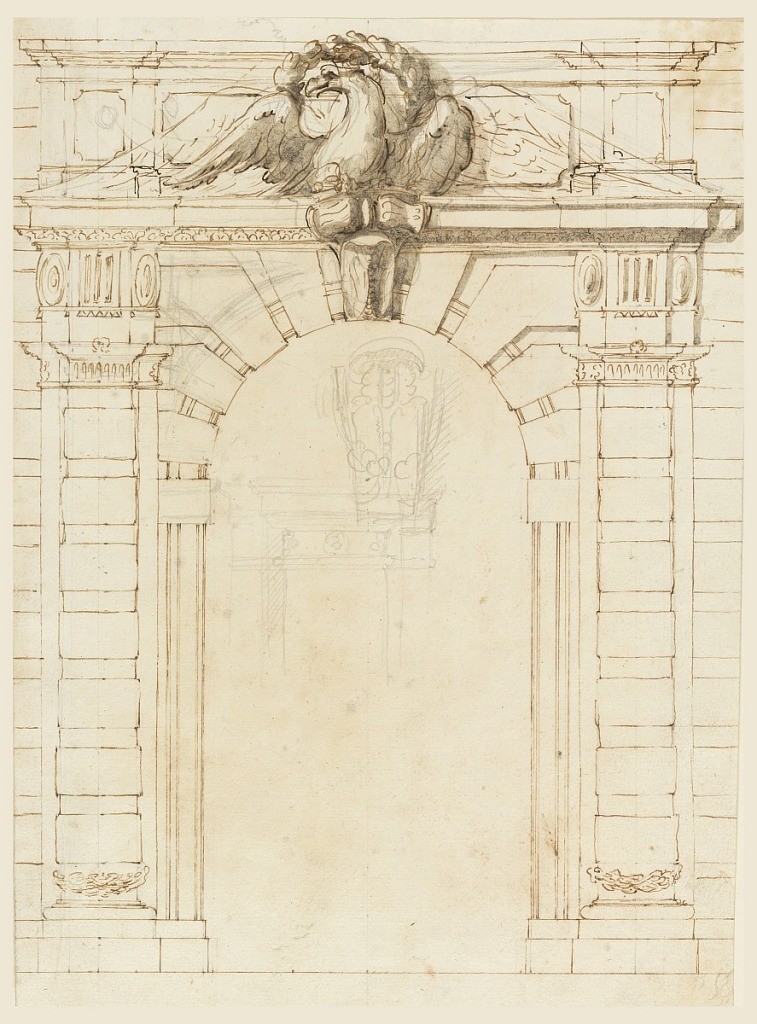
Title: Recto: A portal; Verso: Portrait of a young warrior
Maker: Filippo Marchionni, Italian, 1732–1805
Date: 1750–75
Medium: Pen and sepia ink, graphite, brush and brown-gray watercolor on paper; verso: red crayon
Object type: Drawing
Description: Recto: above the entablature is an attic with an eagle in front crowned by a wreath and standing above the console which forms the keystone. Two suggestions are made for the motif of the displayed and inverted wings of the eagle, addorsed at right. The eagle had first been projected bigger and the points of the wings being extended toward the corners of the entablature. In the opening of the archway is a pencil sketch of the upper part of a window and above it another of a console. Verso: the man is in classical armor and seen from the back with the head turned toward left. Above is a study of a part of the profile.